Question: What is the value of the measurement in the image?
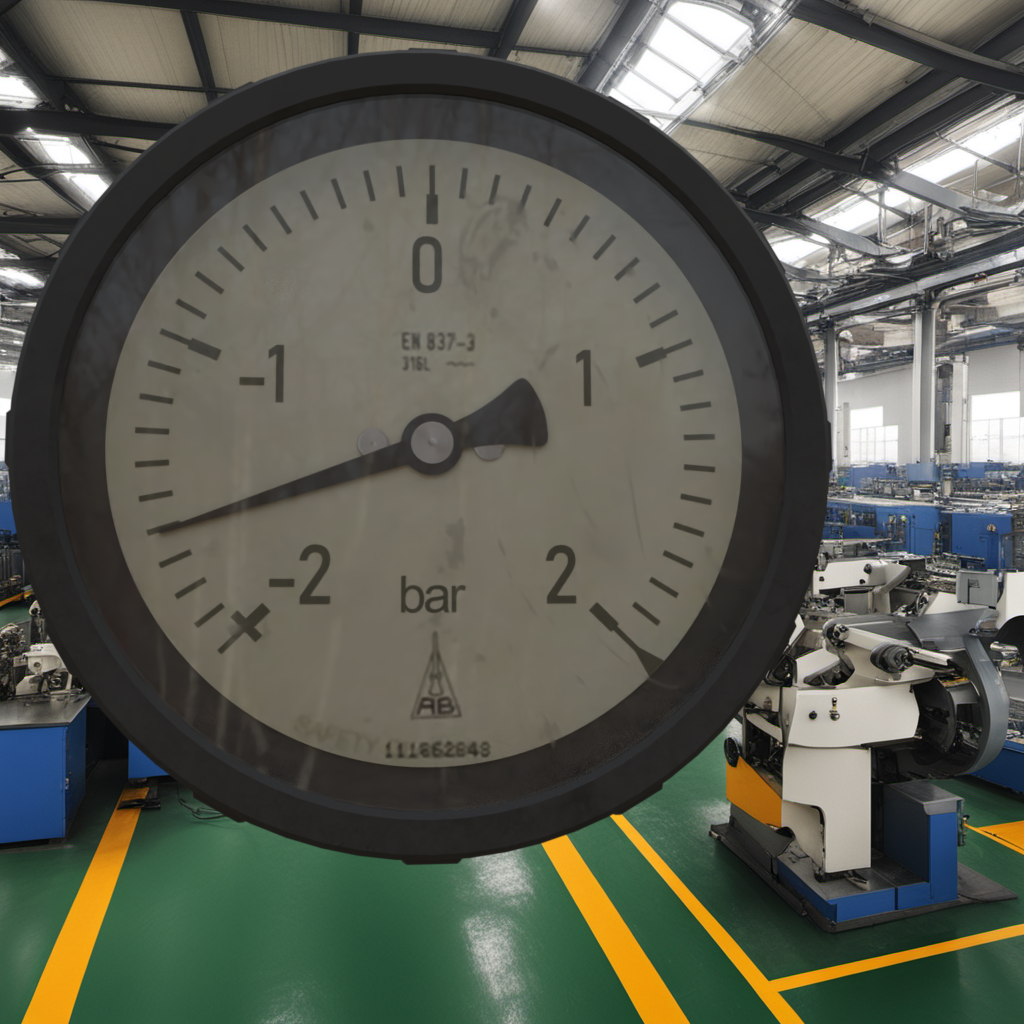
Answer: The result is -1.68
Question: What is the range of the measurement shown in the image?
Answer: The range is from -2 to 2
Question: What is the minimum and maximum value range of this measurement?
Answer: The minimum value is -2 and the maximum value is 2